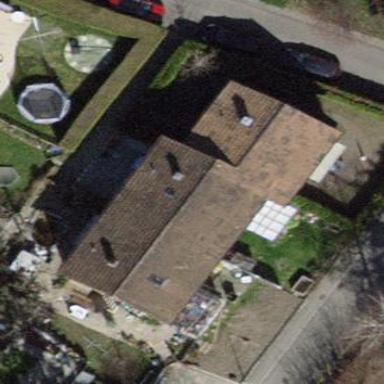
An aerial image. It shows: Pitched roof building.